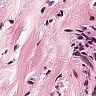
Metastatic tissue present: no